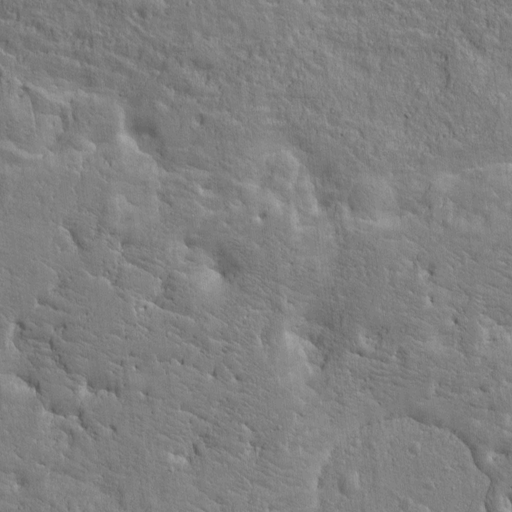
Classes present: Background